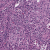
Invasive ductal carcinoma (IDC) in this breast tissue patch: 1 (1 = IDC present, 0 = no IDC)